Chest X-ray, AP view. Patient: 52 years old, sex M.
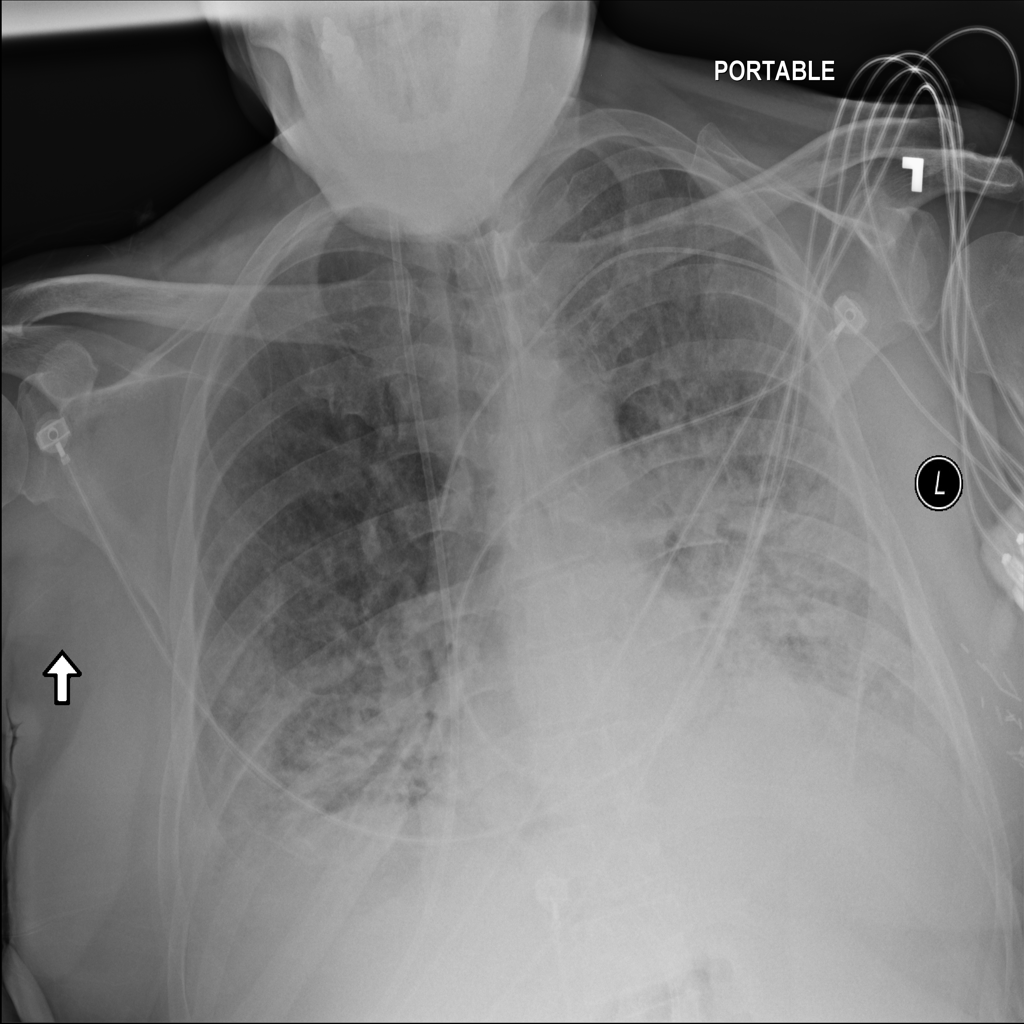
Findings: Infiltration